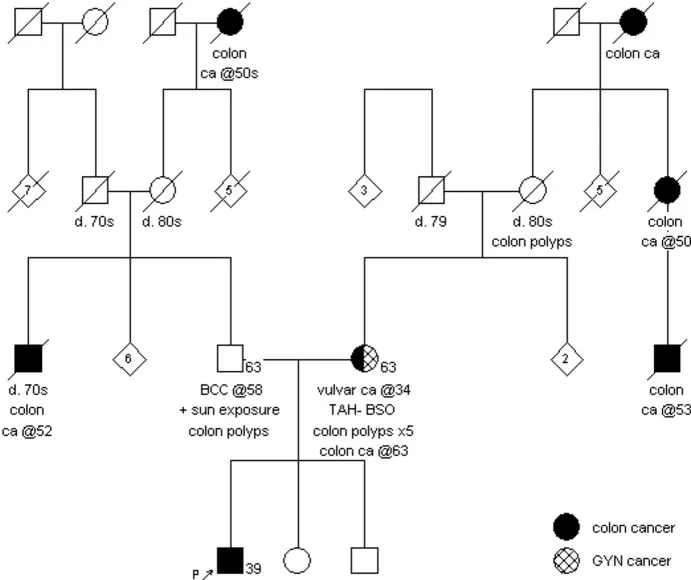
Family history as reported by proband and his mother.
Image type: pathology (giemsa)